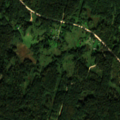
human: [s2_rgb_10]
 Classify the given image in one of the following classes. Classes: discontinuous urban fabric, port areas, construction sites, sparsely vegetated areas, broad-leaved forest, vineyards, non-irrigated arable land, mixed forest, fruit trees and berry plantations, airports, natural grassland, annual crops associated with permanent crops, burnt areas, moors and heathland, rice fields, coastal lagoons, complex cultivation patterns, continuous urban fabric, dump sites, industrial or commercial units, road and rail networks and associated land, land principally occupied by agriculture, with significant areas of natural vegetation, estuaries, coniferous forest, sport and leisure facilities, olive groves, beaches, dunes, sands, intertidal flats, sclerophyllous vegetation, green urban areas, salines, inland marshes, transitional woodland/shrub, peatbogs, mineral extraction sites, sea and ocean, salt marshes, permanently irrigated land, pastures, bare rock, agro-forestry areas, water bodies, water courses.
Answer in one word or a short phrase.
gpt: complex cultivation patterns, land principally occupied by agriculture, with significant areas of natural vegetation, broad-leaved forest, mixed forest